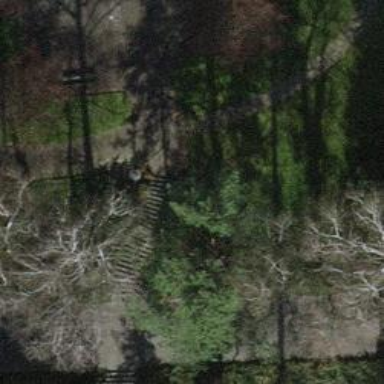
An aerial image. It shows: Road with steps.